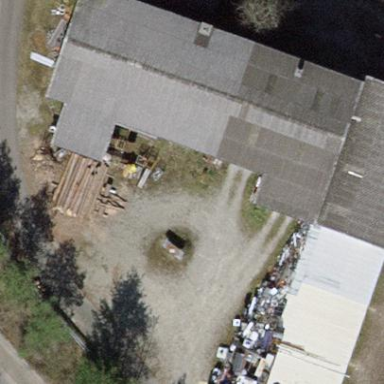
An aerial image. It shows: Industrial building.